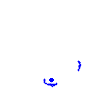
Particle: electron